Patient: sex M, age 52
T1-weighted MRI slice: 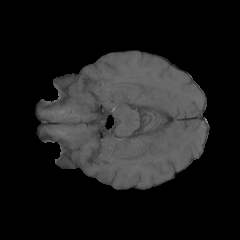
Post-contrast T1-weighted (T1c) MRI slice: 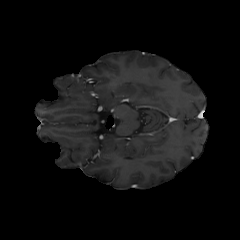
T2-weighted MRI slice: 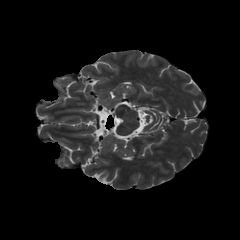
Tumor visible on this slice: no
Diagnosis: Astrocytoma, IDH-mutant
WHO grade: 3